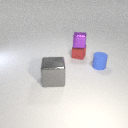
small purple metal cube above small red metal cube